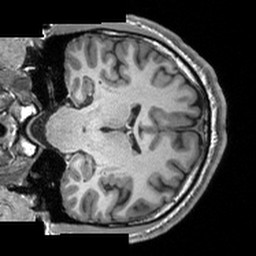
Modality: T1w
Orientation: coronal
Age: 24
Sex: male
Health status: healthy
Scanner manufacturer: siemens
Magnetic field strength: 3 T
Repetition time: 2 s
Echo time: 0.00197 s